Question: I have a piece of code which shows a static text, an edit text as a search box and a submit button to submit the query .
The code kind of looks like this :
'''
public class MyActivity extends Activity {
TextView textView;
private EditText edittext;
Button button;
@Override
protected void onCreate(Bundle savedInstanceState) {
super.onCreate(savedInstanceState);
setContentView(R.layout.activity_mine);
textView = (TextView) findViewById(R.id.textView1);
textView.setText("Enter your search String :");
addKeyListener();
addListenerOnButton();
}
//Implement the method
public void addKeyListener() {
// get edit text component
edittext = (EditText) findViewById(R.id.searchText);
// add a key listener to keep track user input
edittext.setOnKeyListener(new OnKeyListener() {
public boolean onKey(View v, int keyCode, KeyEvent event) {
// if key down and "enter" is pressed
if ((event.getAction() == KeyEvent.ACTION_DOWN)
&& (keyCode == KeyEvent.KEYCODE_ENTER)) {
// display a floating message
Toast.makeText(RecipeActivity.this,
edittext.getText(), Toast.LENGTH_LONG).show();
return true;
} else if ((event.getAction() == KeyEvent.ACTION_DOWN)
&& (keyCode == KeyEvent.KEYCODE_9)) {
// display a floating message
Toast.makeText(RecipeActivity.this,
"Aboriginal text!", Toast.LENGTH_LONG).show();
return true;
}
return false;
}
});
}
//Implement the button
public void addListenerOnButton() {
button = (Button) findViewById(R.id.button1);
button.setOnClickListener(new OnClickListener() {
@Override
public void onClick(View arg0) {
/* I will capture the search string here */
}
});
}
}
'''
The activity screen comes up like this :

The XML layout:
'''
<RelativeLayout xmlns:android="http://schemas.android.com/apk/res/android"
xmlns:tools="http://schemas.android.com/tools"
android:layout_width="match_parent"
android:layout_height="match_parent"
android:paddingBottom="@dimen/activity_vertical_margin"
android:paddingLeft="@dimen/activity_horizontal_margin"
android:paddingRight="@dimen/activity_horizontal_margin"
android:paddingTop="@dimen/activity_vertical_margin"
tools:context=".RecipeActivity" >
<TextView
android:id="@+id/textView1"
android:layout_width="wrap_content"
android:layout_height="wrap_content">
</TextView>
<EditText
android:id="@+id/searchText"
android:layout_width="match_parent"
android:layout_height="wrap_content"
android:label="@string/search_label"
android:hint="@string/search_hint" >
<requestFocus />
</EditText>
<Button
android:id="@+id/button1"
android:layout_width="wrap_content"
android:layout_height="wrap_content"
android:text="Submit" />
</RelativeLayout>
'''
As you can see the submit button is overlapping the edit text search box. How can i make the button element come down ?
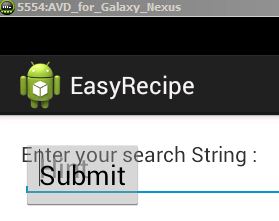
Answer: It would be better to use 'LinearLayout' with 'android:orientation="vertical"' in your xml Layout because it's much cheaper than 'RelativeLayout' to render.
Solution with 'LinearLayout'
'''
<LinearLayout xmlns:android="http://schemas.android.com/apk/res/android"
android:layout_width="match_parent"
android:layout_height="match_parent"
android:orientation="vertical">
<TextView
android:id="@+id/textView1"
android:layout_width="wrap_content"
android:layout_height="wrap_content"/>
<EditText
android:id="@+id/searchText"
android:layout_width="match_parent"
android:layout_height="wrap_content"/>
<Button
android:id="@+id/button1"
android:layout_width="wrap_content"
android:layout_height="wrap_content"
android:text="Submit" />
</LinearLayout>
'''
If you have to use 'RelativeLayout':
'''
<RelativeLayout xmlns:android="http://schemas.android.com/apk/res/android"
android:layout_width="match_parent"
android:layout_height="match_parent">
<TextView
android:id="@+id/textView1"
android:layout_width="wrap_content"
android:layout_height="wrap_content"/>
<EditText
android:id="@+id/searchText"
android:layout_width="match_parent"
android:layout_height="wrap_content"
android:layout_below="@id/textView1"/>
<Button
android:id="@+id/button1"
android:layout_width="wrap_content"
android:layout_height="wrap_content"
android:layout_below="@id/searchText"
android:text="Submit" />
</RelativeLayout>
'''
See <URL> for further Informations.